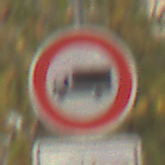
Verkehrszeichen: VerbotFuerKraftfahrzeugeUeberDreiKommaFuenfTonnen
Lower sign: ZeitangabenMitBeschraenkungAufWochentage1
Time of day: SunriseSunset
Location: Outdoor (Nature)
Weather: PartlyCloudy
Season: NotSpecified
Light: Natural